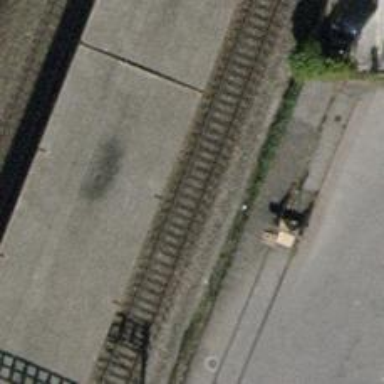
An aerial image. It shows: Stop position for public transport on the railway.